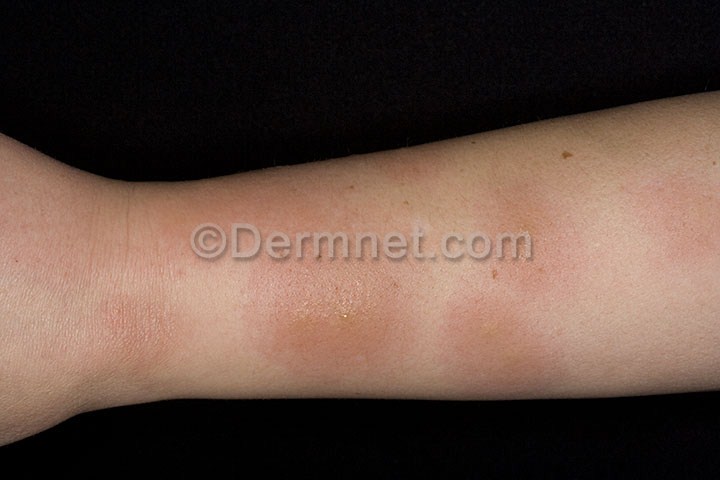
Disease: Exanthems and Drug Eruptions